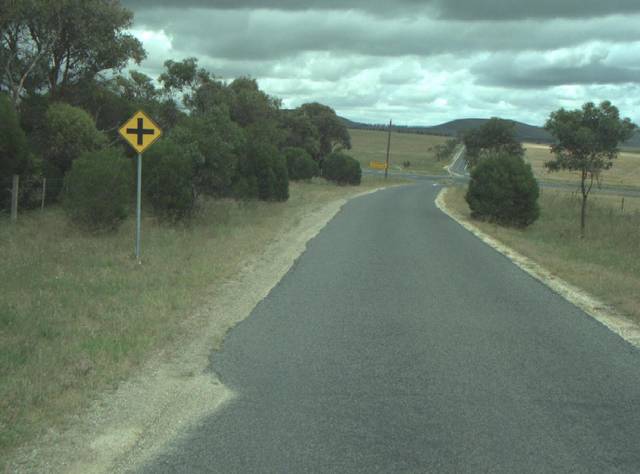
Region: Australia
Coordinates: -37.893, 144.37